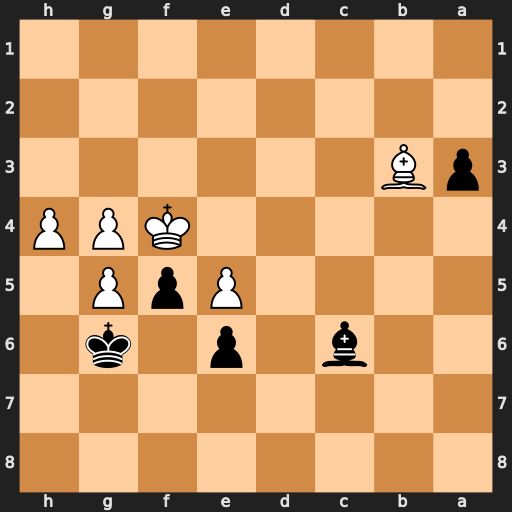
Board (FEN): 8/8/2b1p1k1/4PpP1/5KPP/pB6/8/8
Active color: b
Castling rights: -
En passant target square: -
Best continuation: Bd5 Bxd5 exd5